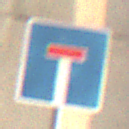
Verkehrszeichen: Sackgasse
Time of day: SunriseSunset
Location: Roofed (Suburban)
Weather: Clear
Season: NotSpecified
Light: Natural